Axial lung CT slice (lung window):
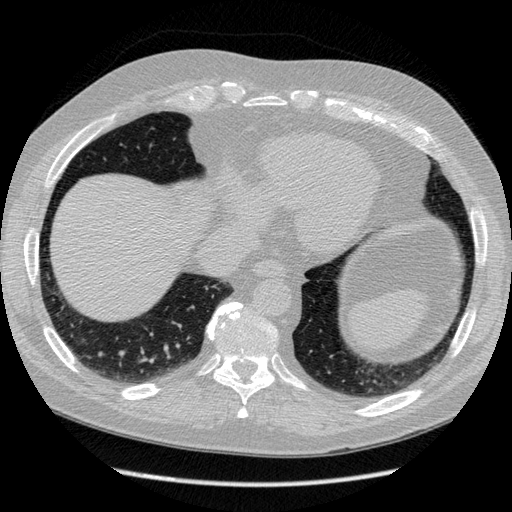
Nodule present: no